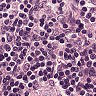
Metastatic tissue present: no